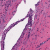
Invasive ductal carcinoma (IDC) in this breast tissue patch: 0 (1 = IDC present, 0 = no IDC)